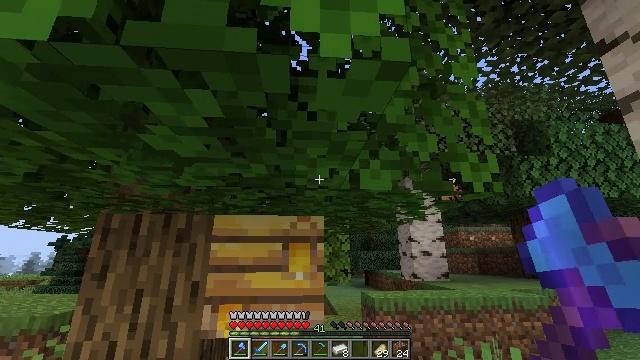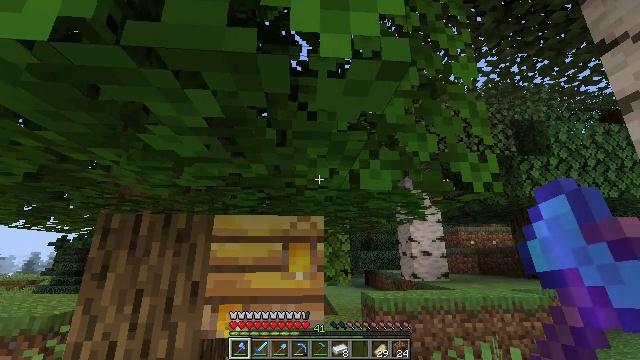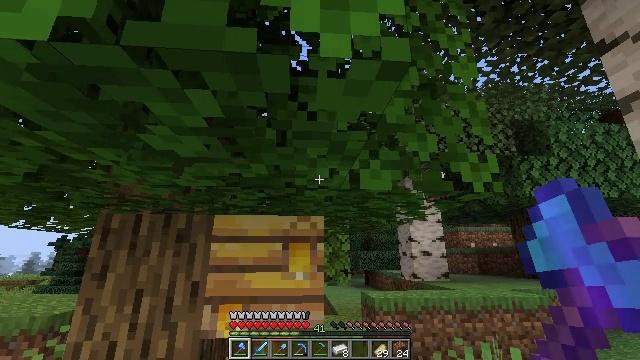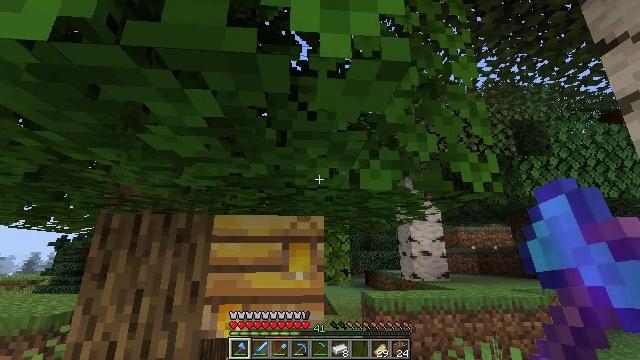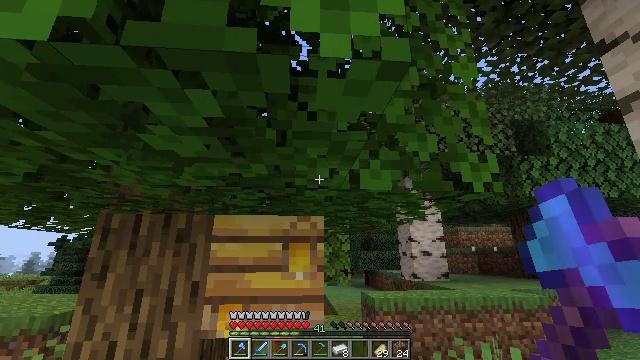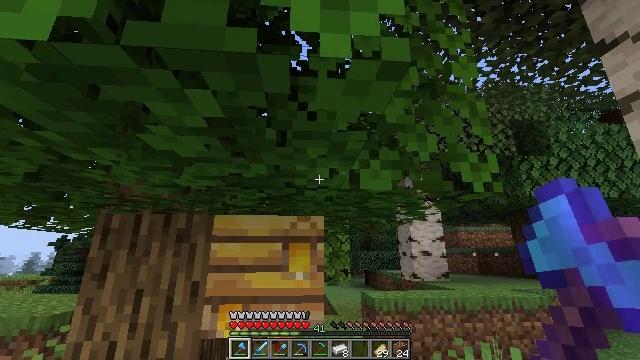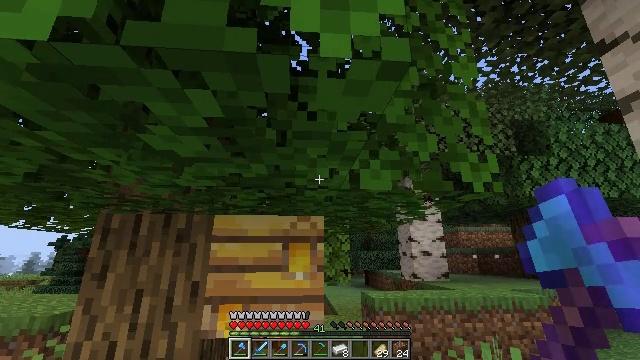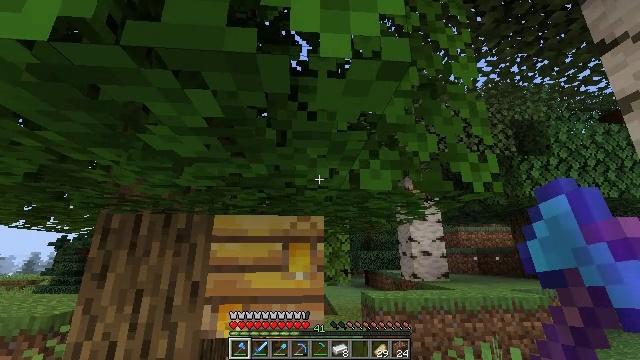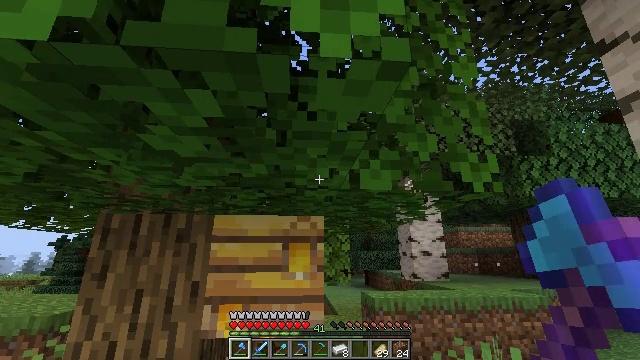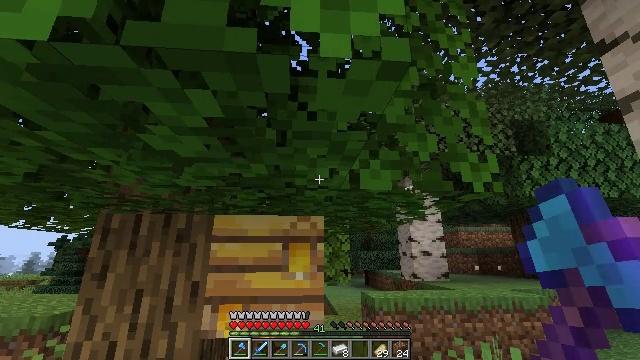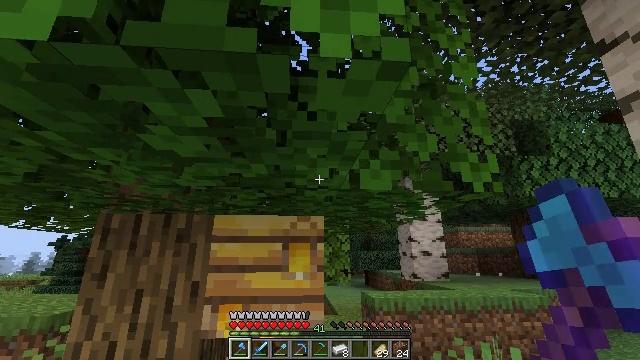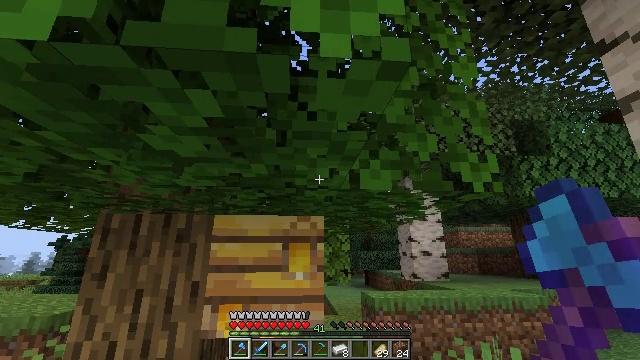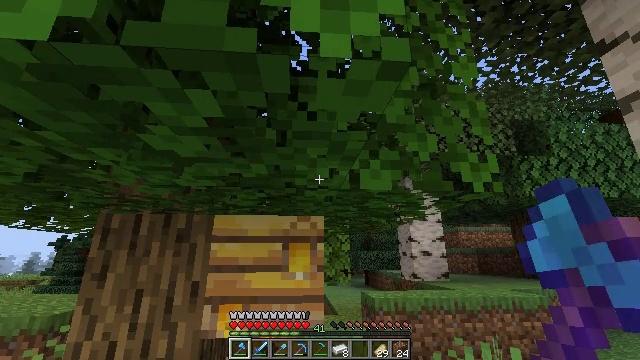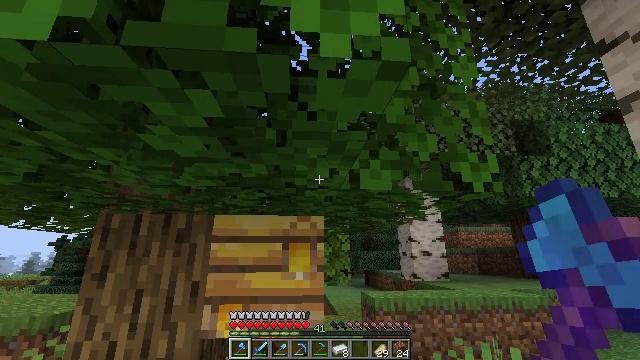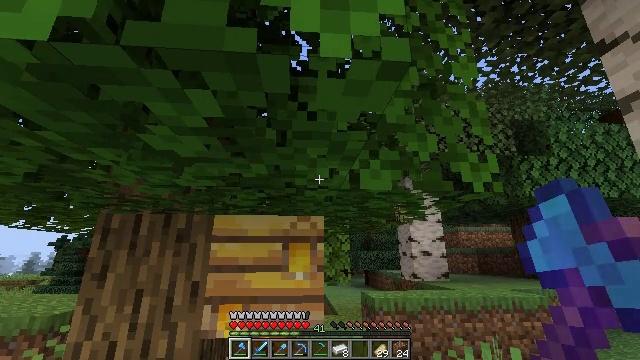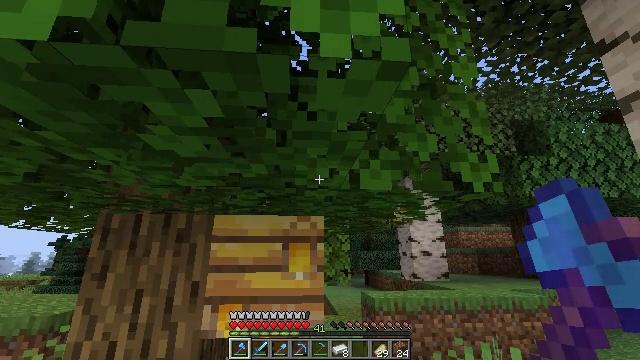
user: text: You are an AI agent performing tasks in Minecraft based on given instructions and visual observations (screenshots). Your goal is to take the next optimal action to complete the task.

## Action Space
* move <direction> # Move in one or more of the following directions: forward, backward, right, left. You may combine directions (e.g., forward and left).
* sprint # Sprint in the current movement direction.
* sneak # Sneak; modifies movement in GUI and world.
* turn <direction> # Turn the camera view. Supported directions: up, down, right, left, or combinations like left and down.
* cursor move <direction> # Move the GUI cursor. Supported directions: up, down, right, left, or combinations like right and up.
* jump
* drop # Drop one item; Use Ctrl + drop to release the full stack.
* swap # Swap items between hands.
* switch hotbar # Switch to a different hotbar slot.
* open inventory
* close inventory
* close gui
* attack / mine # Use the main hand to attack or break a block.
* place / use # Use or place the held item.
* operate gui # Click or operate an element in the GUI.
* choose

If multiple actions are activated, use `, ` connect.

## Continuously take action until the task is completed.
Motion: motion action
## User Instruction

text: Clear the sweet berry bush to collect the sweet berries.
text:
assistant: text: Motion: no_op
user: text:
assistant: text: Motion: no_op
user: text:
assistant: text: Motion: no_op
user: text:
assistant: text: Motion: no_op
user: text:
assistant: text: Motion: no_op
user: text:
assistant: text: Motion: no_op
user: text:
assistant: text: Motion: no_op
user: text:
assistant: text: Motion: no_op
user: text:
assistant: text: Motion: no_op
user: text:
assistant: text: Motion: no_op
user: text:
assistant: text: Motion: no_op
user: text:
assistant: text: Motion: no_op
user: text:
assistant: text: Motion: no_op
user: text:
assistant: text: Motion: no_op
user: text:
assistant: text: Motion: no_op
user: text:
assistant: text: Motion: no_op
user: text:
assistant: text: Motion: turn left and down
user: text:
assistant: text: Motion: turn left and down
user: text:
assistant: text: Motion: turn left and down
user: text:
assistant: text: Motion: turn left and down
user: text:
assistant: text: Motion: turn left and down
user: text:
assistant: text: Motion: no_op
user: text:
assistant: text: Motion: no_op
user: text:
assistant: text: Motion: no_op
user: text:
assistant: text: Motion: no_op
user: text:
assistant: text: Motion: no_op
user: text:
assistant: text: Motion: no_op
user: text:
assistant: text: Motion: no_op
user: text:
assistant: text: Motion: no_op
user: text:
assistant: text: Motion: no_op